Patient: sex M, age 71
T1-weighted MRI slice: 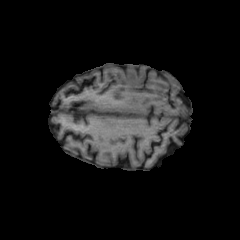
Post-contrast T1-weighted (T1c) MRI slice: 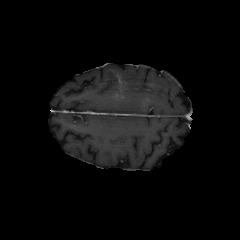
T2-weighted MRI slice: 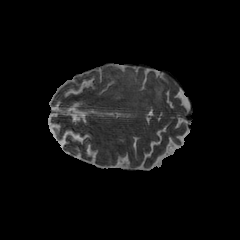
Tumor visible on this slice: yes
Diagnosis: Glioblastoma, IDH-wildtype
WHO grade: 4